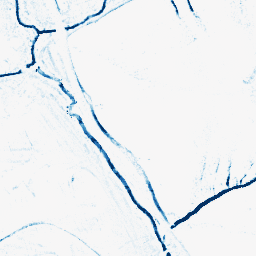
Category: morphological
Decomposition family: morphological_ellipse
Decomposition parameters: operation: closing
width: 5
height: 5
Upsampling method: quartic
Upsampling parameters: scale: 4
Upsampling scale: 4